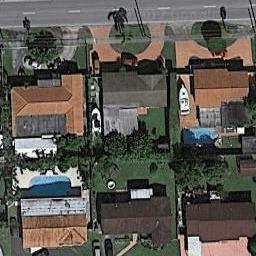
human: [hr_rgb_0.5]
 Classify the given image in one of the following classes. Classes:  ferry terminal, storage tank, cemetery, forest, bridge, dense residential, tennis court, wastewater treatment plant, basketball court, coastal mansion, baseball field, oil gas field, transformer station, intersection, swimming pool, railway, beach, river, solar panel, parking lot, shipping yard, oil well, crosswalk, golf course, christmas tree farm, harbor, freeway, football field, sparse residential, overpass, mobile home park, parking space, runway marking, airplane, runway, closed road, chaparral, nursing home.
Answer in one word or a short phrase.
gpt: dense residential